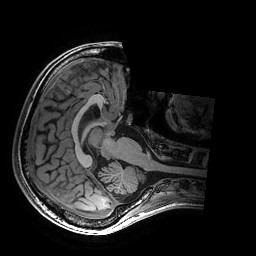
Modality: T1w
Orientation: axial
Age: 27
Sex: female
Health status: healthy
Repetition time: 2.53 s
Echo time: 0.0034 s